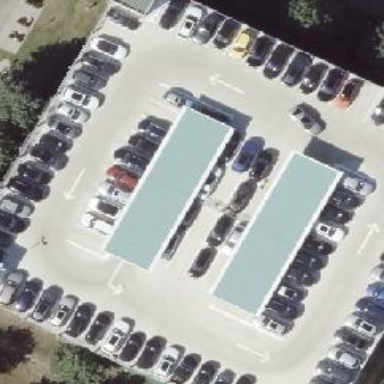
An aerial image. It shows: Multi-storey parking building.